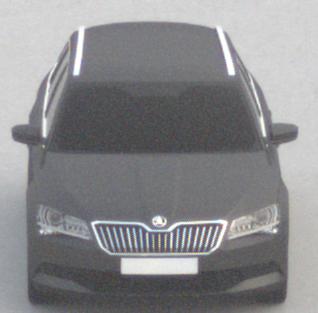
Make: Skoda
Model: Superb Combi 1.4 TSI
Detailed model: Superb (III) Combi
Model produced from: 2015/09
Model produced until: 2018/06
Doors: 5
Color: gray
Road condition: dry road
Daytime: morning or afternoon
Contrast: low contrast